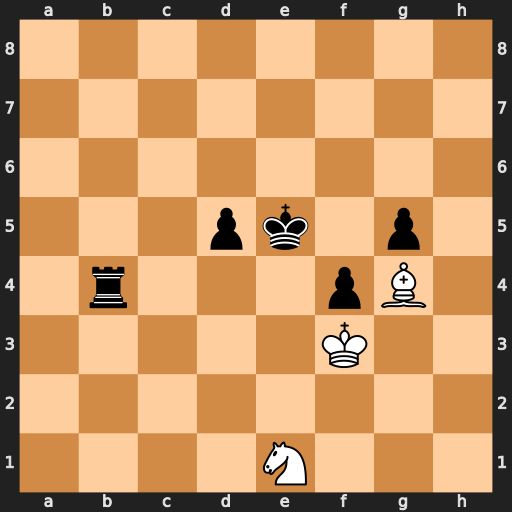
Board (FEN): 8/8/8/3pk1p1/1r3pB1/5K2/8/4N3
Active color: w
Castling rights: -
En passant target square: -
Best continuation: Nd3+ Kf6 Nxb4